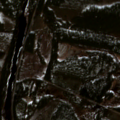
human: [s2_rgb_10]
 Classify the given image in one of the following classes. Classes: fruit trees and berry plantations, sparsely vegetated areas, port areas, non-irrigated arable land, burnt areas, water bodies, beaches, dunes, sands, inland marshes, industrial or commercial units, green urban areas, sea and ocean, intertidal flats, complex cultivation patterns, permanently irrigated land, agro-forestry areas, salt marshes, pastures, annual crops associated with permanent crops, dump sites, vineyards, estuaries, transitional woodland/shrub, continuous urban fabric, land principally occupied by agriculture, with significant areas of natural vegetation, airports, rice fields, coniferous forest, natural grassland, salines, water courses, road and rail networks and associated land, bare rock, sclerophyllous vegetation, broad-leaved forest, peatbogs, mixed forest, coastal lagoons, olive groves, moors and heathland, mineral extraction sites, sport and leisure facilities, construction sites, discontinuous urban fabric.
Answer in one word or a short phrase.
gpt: coniferous forest, mixed forest, transitional woodland/shrub